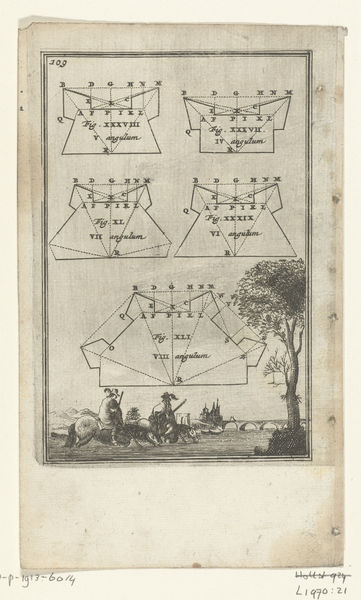
Titel: Illustratie voor 'Den Arbeid van Mars' van Allain Manesson Mallet
Künstler: Romeyn de Hooghe
Standort: Amsterdam
Institution: Rijksmuseum
Schlagwörter: baum, berg, wasser, fluss, menschen, ufer, männer, pfeiler, zeichnung, gebäude, haus, trinken, bach, brücke, kirche, blatt, pferd, pferde, reiter, berge, graphik, figuren, krieg, zahlen, buch, buchstaben, konstruktion, tränken, geometrie, bau, zelt, zinne, vermessung, durckgraphik, brückenbau, geometrische, 109, trigometrie is boring, newtons remidy, french toast, oral sex, gravity